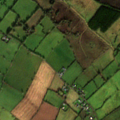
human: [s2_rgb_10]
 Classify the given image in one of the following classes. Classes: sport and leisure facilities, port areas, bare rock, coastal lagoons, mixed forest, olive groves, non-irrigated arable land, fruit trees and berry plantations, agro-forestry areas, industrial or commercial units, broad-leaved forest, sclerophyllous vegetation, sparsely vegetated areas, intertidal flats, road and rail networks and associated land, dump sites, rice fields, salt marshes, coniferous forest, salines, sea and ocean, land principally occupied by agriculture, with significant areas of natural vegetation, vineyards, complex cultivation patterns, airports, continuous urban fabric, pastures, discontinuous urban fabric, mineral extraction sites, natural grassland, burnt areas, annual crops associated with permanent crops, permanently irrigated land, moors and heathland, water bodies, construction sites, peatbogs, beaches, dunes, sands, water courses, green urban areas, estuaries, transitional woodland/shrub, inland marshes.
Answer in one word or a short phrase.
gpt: pastures, mixed forest